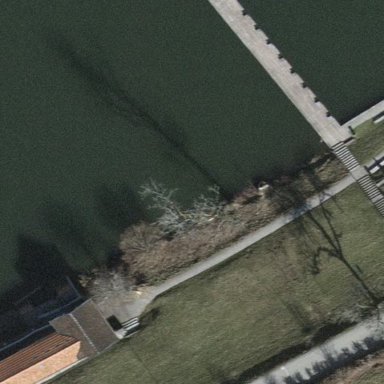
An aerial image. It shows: Man-made pier.